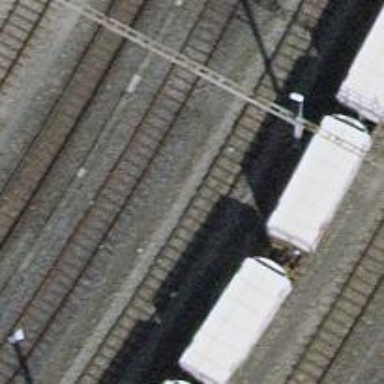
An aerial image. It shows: Disused railway yard with electrified contact line.